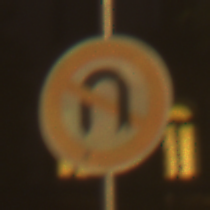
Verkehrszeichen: VerbotWenden
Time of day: Night
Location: Outdoor (Urban)
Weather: Clear
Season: NotSpecified
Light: Artificial